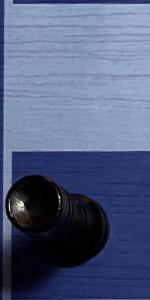
Label: Rook_Black